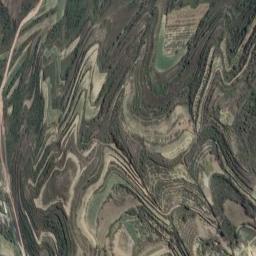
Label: terrace